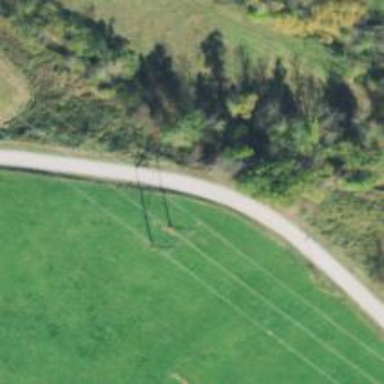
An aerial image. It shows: H-frame power tower design.